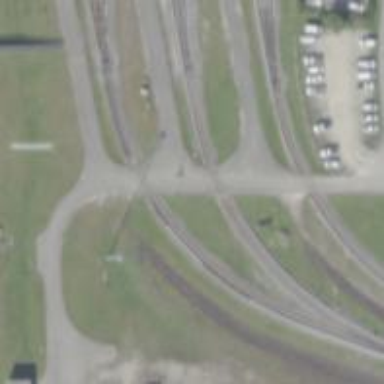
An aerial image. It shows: Level crossing along the railway.